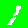
Digit: 1